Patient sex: M
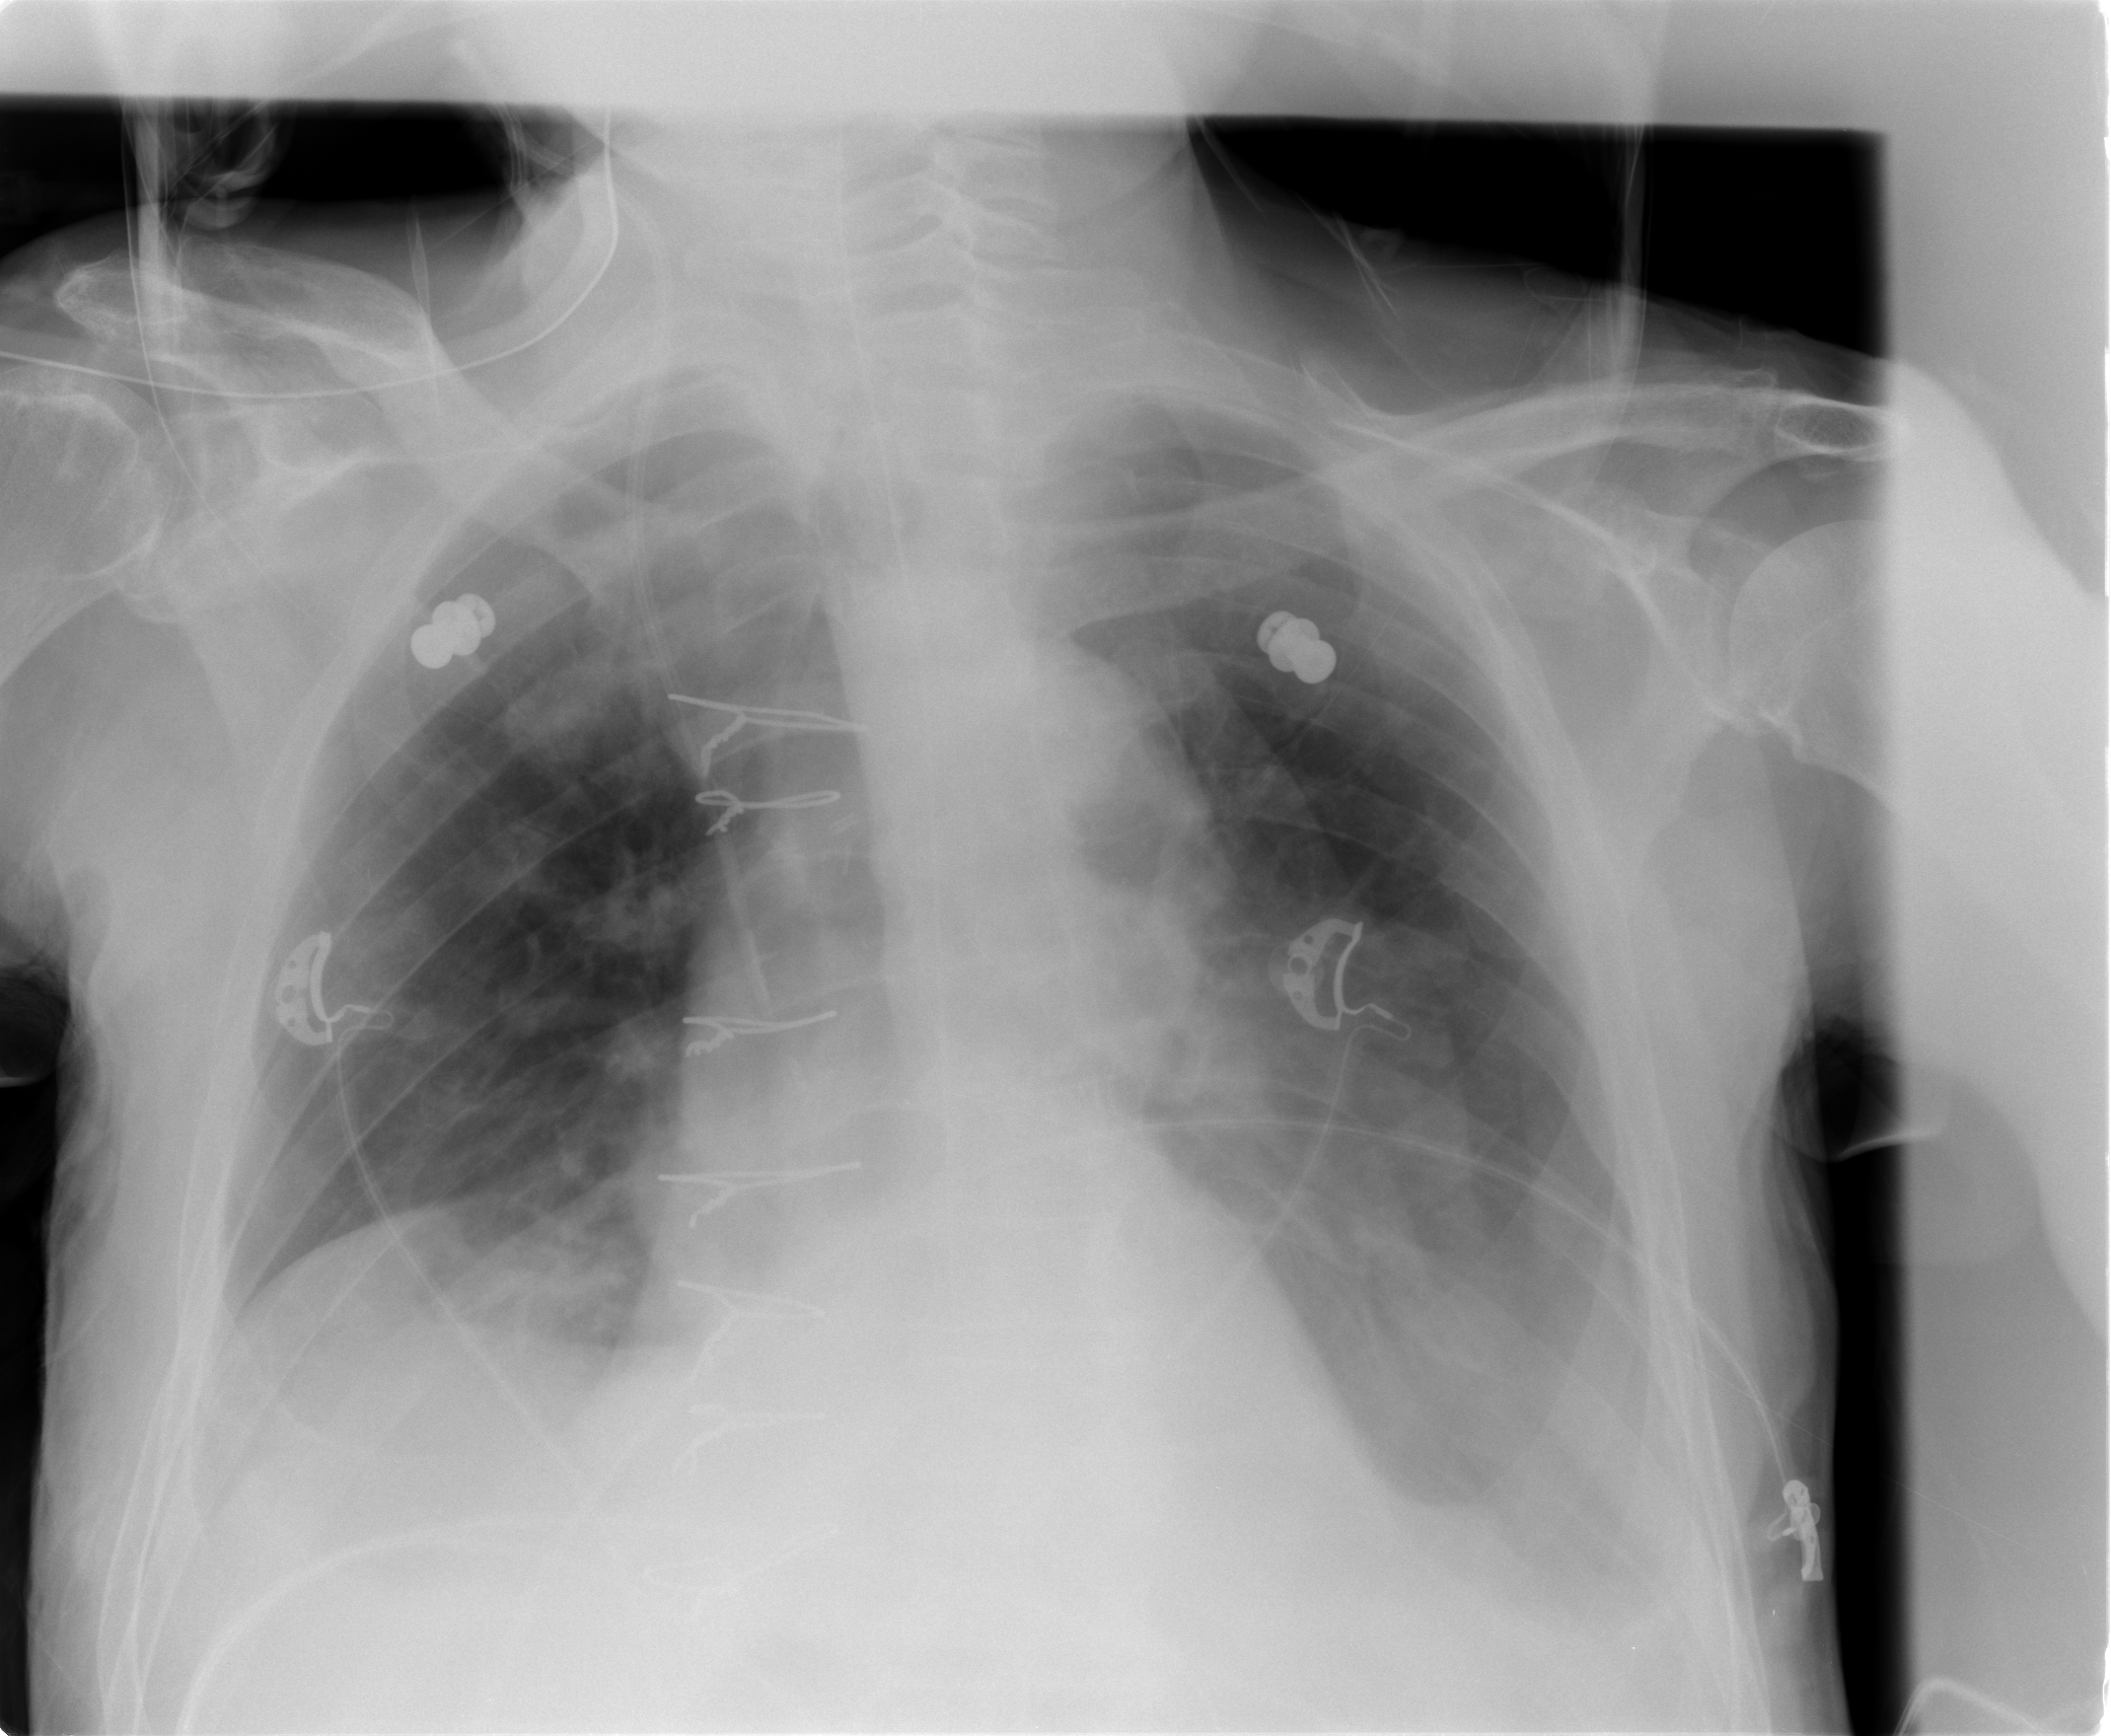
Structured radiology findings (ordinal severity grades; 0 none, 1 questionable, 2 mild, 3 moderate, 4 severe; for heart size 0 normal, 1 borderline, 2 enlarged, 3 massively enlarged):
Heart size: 0
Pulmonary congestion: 0
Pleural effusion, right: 0
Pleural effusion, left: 2
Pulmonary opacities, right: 0
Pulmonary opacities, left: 0
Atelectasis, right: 3
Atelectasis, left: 2